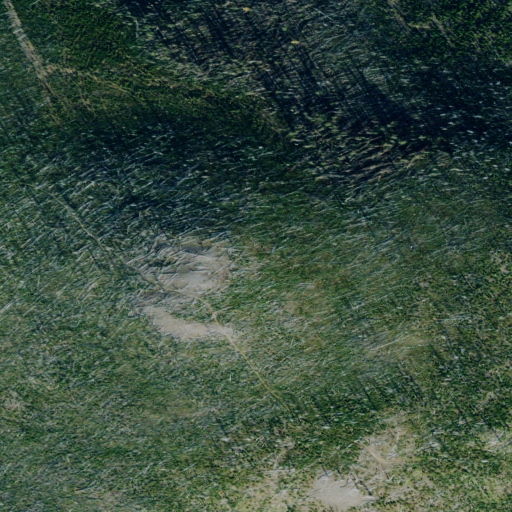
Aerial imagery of mountain in Montana named Tepee Mountain containing shrub and evergreen forest